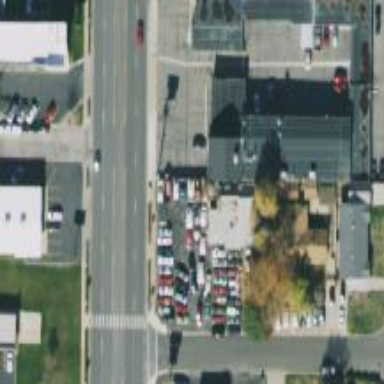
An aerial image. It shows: Building housing car repair shop.